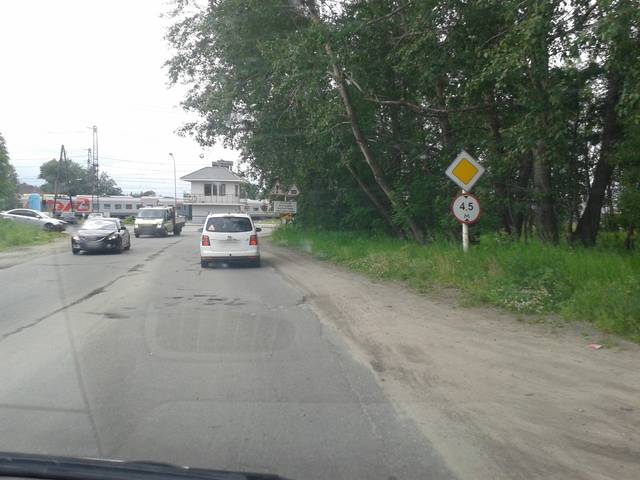
Region: Russia
Coordinates: 67.161, 32.415